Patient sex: F
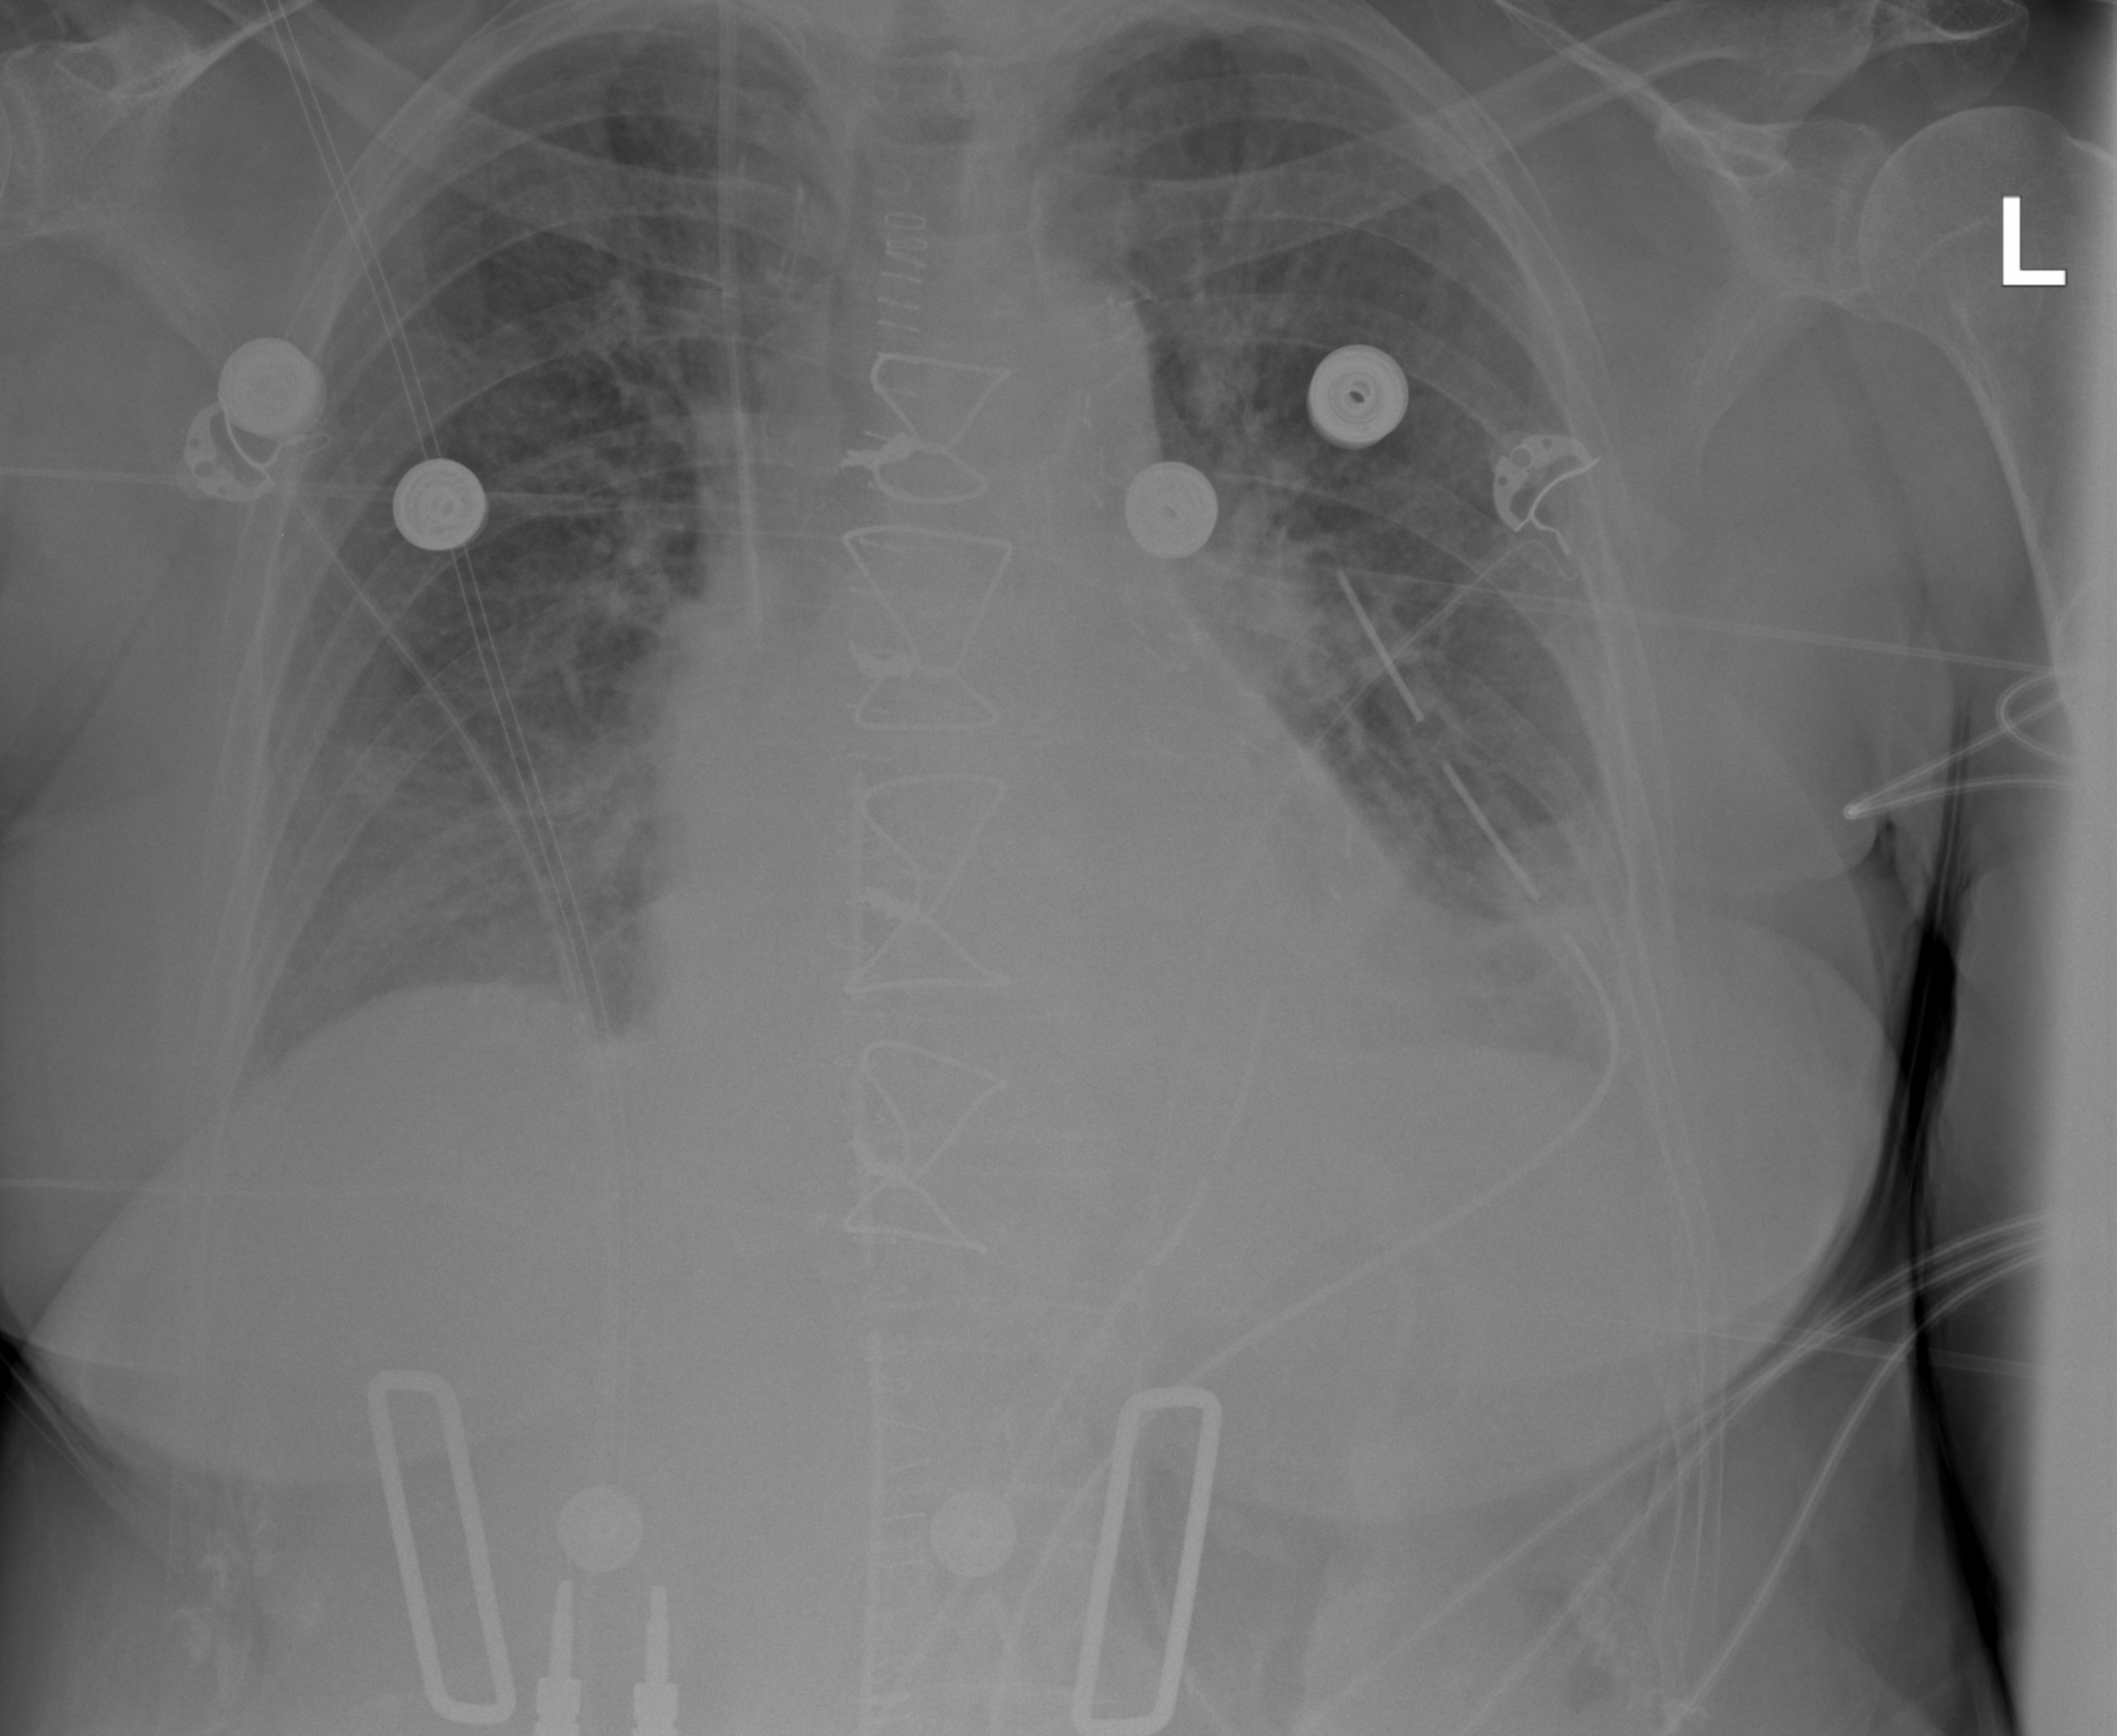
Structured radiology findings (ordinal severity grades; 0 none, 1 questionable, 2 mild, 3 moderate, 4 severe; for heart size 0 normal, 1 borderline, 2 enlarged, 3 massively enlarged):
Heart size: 2
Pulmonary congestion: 2
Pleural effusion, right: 0
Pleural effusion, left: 1
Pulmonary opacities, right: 1
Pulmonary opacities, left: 1
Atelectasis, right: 1
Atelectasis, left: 2